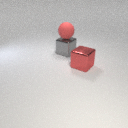
large red metal cube to the right of large gray metal cube